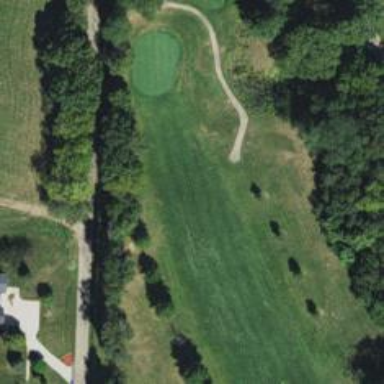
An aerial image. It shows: Golf hole.